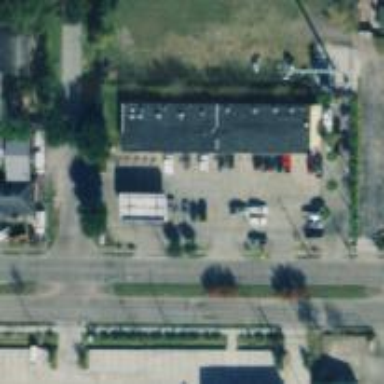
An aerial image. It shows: Convenience shop.